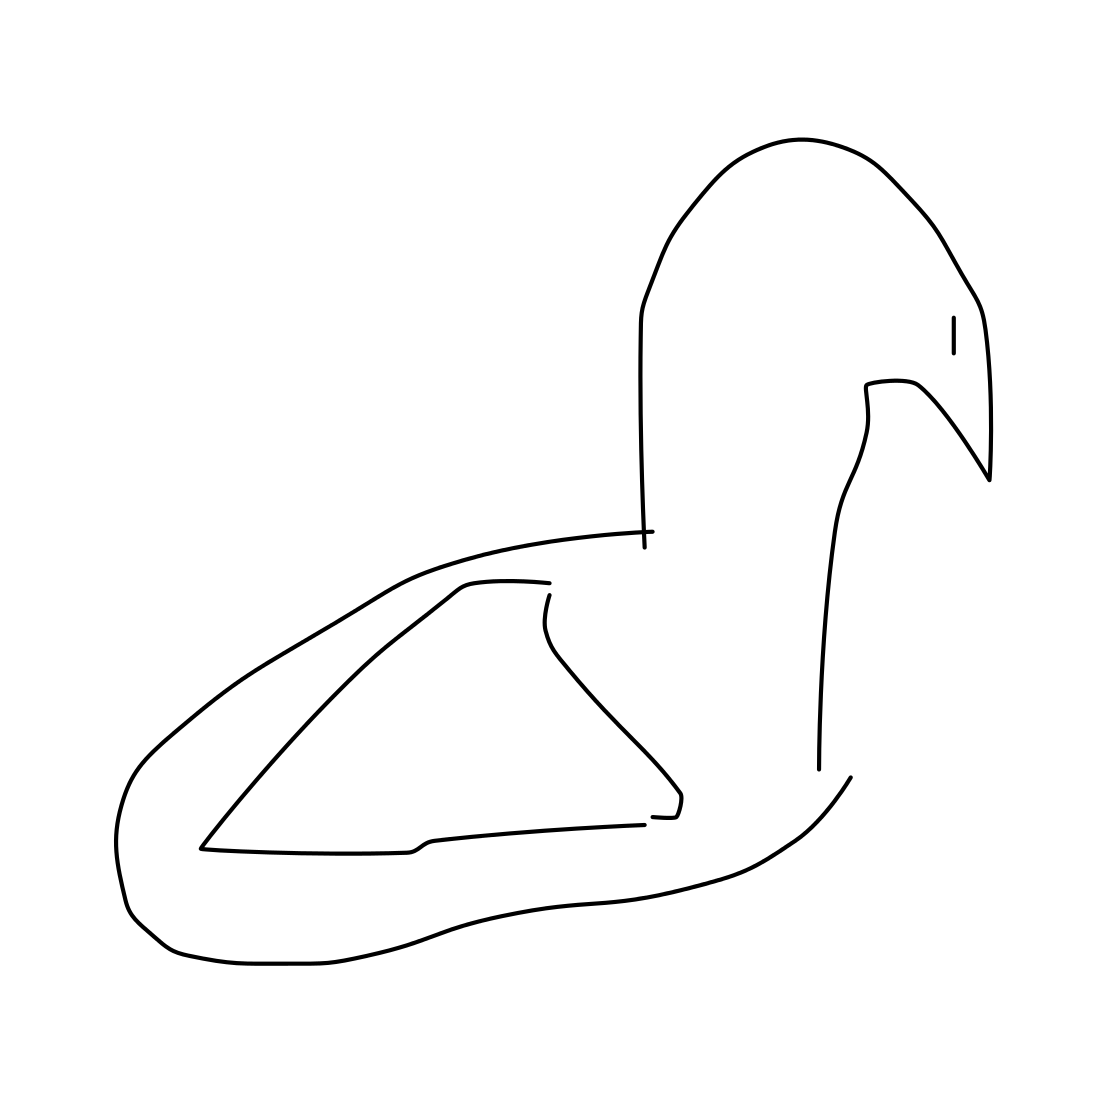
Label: swan